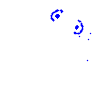
Particle: electron